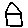
Label: house